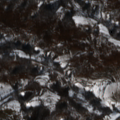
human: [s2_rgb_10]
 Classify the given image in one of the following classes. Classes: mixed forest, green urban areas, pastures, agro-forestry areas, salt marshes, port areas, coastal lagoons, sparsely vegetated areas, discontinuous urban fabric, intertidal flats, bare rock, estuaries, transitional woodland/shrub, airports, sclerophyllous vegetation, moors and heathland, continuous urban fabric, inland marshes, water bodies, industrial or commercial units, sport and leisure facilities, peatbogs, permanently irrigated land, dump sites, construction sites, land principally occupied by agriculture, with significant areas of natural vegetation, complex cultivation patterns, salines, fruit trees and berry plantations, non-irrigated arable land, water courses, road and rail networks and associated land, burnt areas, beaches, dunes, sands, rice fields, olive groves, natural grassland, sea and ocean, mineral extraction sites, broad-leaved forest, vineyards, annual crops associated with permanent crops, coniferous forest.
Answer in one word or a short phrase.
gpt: complex cultivation patterns, land principally occupied by agriculture, with significant areas of natural vegetation, broad-leaved forest, natural grassland